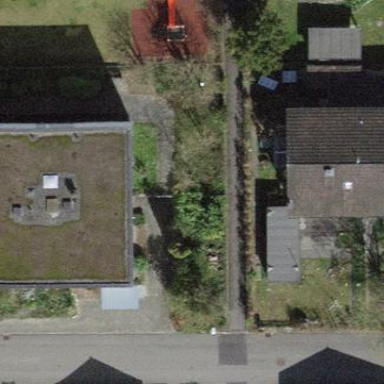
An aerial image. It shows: Building with flat roof.